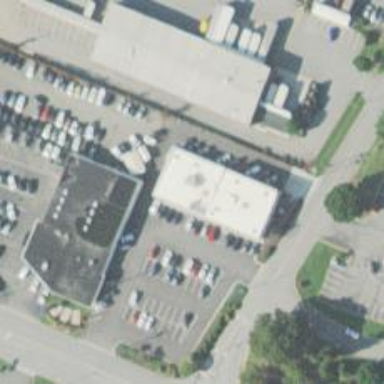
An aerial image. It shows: Healthcare clinic.